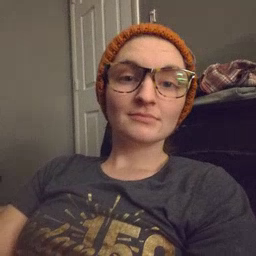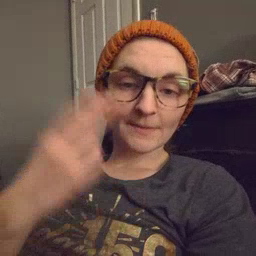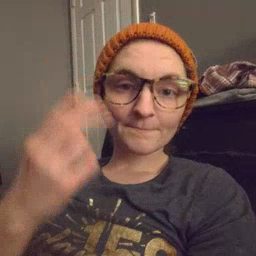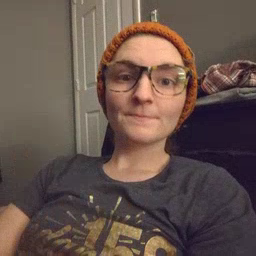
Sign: high